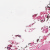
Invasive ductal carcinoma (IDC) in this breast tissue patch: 0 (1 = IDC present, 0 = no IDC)